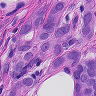
Metastatic tissue present: yes